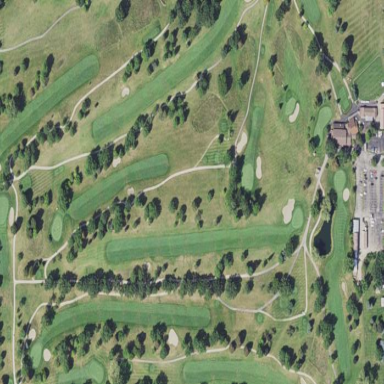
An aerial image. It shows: Golf course surrounded by greenery.